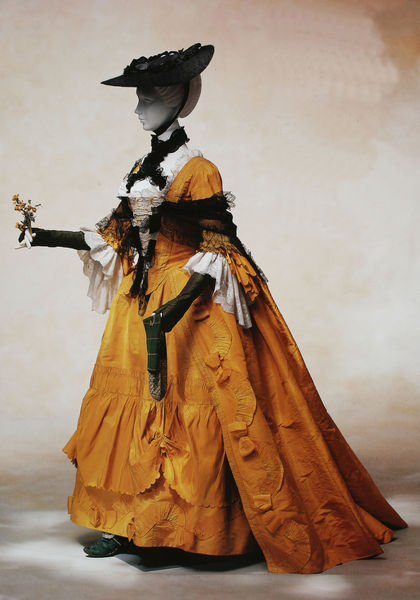
Titel: Kleid (Robe à la francaise)
Standort: Kyoto (Japan)
Institution: Kyoto Costume Institute
Schlagwörter: umhang, weiß, gelb, grün, ocker, ausschnitt, blume, blumen, braun, frau, handschuh, handschuhe, hintergrund, hut, kleid, orange, profil, schmuck, schwarz, blüte, blüten, dame, tuch, fächer, haube, mode, muster, schleife, arme, band, barock, halten, kleidung, kragen, spitze, ärmel, gewand, kostüm, mantel, schnur, adel, spitzen, schleifen, seide, schärpe, kopfbedeckung, schleppe, japan, süden, mieder, schuhe, tüll, schichten, blümchen, braut, hutband, halstuch, strauss, rüschen, japanisch, stola, masche, raffung, abendkleid, foto, porzellan, spaziergang, hütchen, beutel, säckchen, tasche, puppe, empfang, korsett, sammlung, museum, volant, stulpen, fotographie, reifrock, eleganz, fot, osten, blumensträußchen, täschchen, kyoto, kleiderpuppe